В горизонтальной плоскости лежат две перпендикулярно пересекающиеся тонкие трубки с гладкими внутренними краями, в которые помещены две частицы $A$ и $B$ с одинаковыми массами $m$ и зарядами $q$. В исходный момент времени расстояние между частицей $A$ и точкой пересечения трубок $O$ равно $d$, а частица $B$ находится на пересечении трубок. Скорости частиц перпендикулярны друг другу, направлены, как показано на рисунке, и равны $u_0=\sqrt{\frac{kq^2}{md}}$, где $k=\frac{1}{4\pi\varepsilon_0}$, $\varepsilon_0$ – электрическая постоянная.
Найдите наименьшее расстояние $r$ между частицами в ходе дальнейшего их движения.
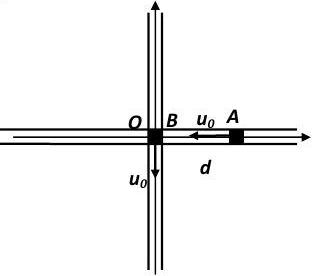
Ответ: \[r=\frac{1+\sqrt5}{4}d.\]
Темы:
T, Механика, Кинематика, Китайские